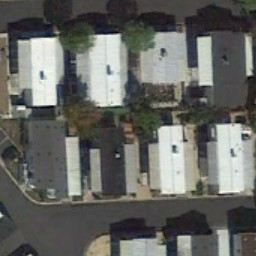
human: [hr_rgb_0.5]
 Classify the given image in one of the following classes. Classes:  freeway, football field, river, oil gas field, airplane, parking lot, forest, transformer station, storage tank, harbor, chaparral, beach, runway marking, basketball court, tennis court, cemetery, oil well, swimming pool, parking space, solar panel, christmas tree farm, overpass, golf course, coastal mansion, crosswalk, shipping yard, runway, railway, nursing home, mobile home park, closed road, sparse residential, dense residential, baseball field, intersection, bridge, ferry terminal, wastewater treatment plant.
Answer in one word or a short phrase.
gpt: mobile home park